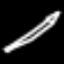
Label: pencil